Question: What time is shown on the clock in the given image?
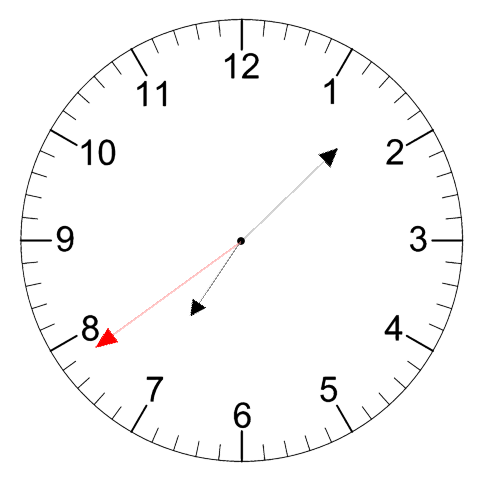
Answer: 07:07:39